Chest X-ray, PA view. Patient: 58 years old, sex M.
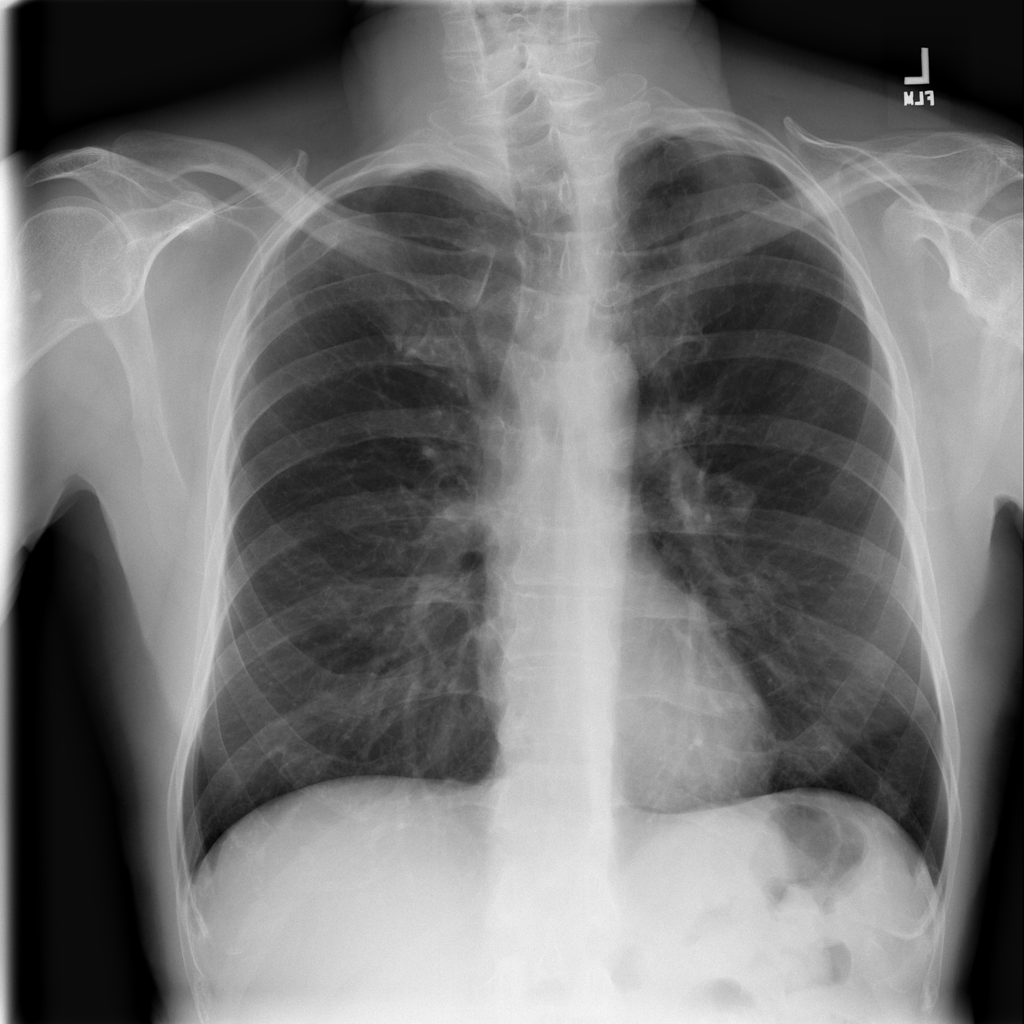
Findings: No Finding